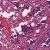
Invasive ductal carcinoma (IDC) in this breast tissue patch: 1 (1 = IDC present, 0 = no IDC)